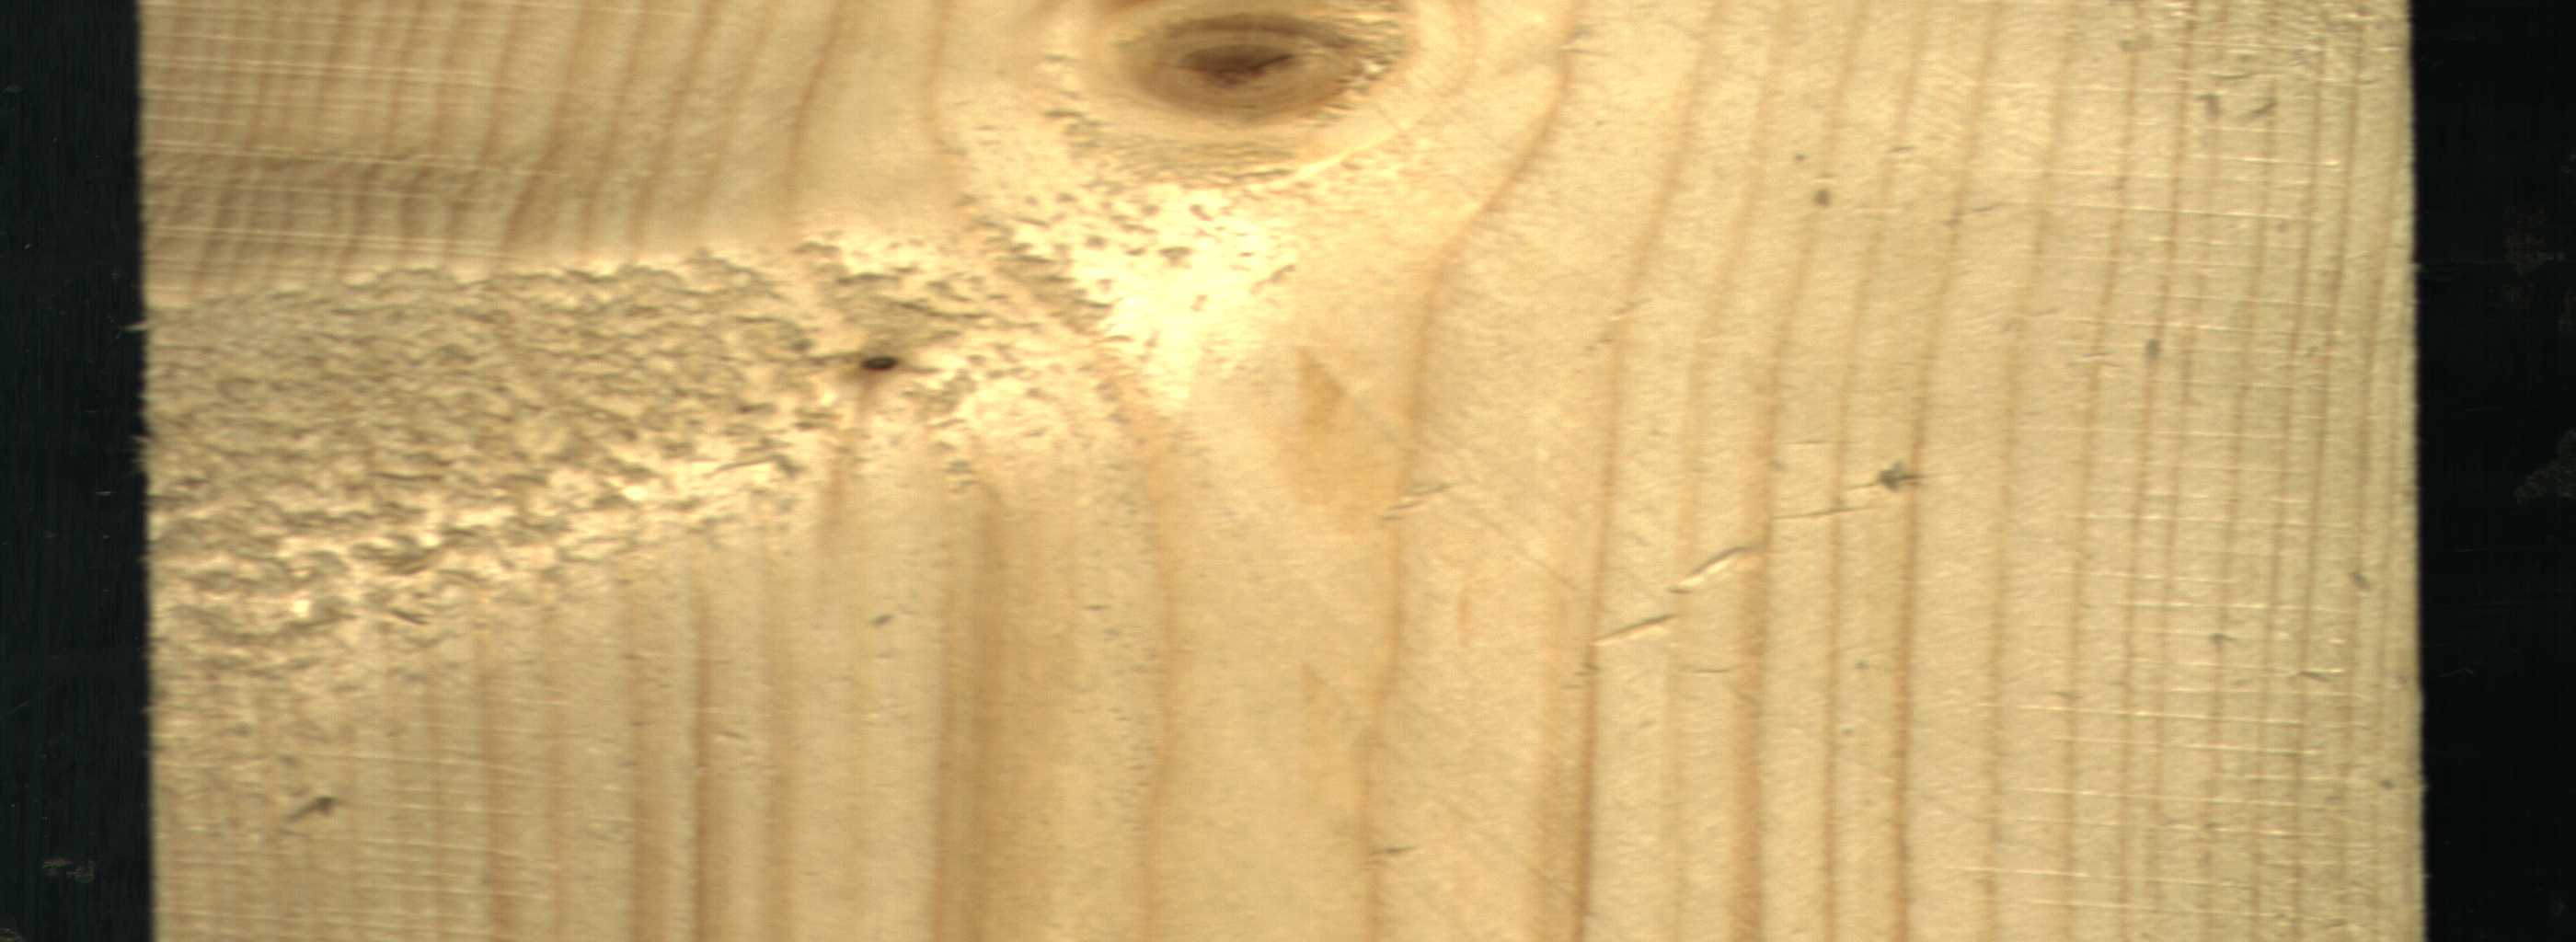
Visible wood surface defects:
Dead_Knot
Live_Knot